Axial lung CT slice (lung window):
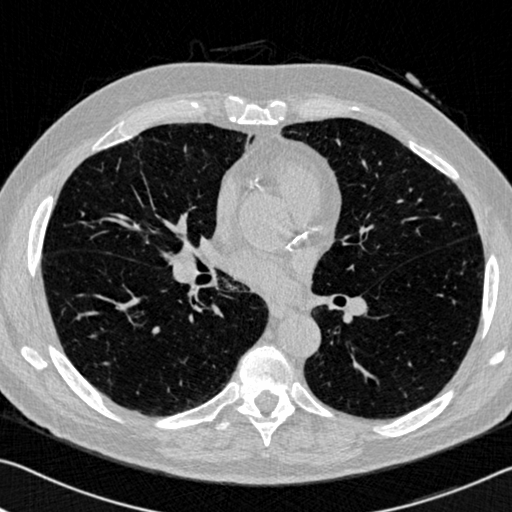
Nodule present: no